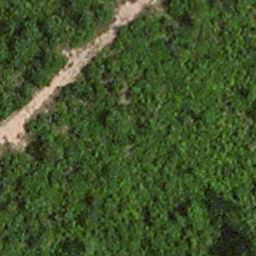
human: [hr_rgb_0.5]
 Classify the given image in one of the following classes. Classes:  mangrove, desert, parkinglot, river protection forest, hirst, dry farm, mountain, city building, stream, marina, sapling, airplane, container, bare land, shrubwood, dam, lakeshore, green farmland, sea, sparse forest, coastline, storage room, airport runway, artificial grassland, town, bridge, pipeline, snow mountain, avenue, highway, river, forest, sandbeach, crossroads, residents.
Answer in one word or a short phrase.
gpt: avenue